Interaction volume radius: 10 \u00c5
Interaction volume height: 10 \u00c5
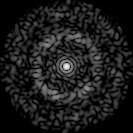
Disorder parameter: 0.7878